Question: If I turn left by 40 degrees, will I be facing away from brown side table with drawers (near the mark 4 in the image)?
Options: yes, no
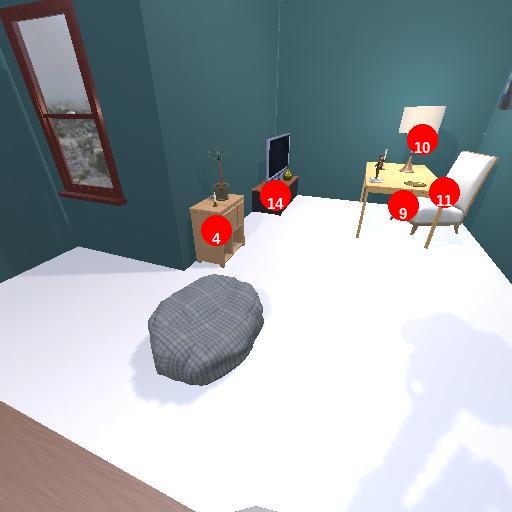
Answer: yes